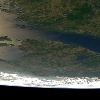
Label: land